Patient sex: M
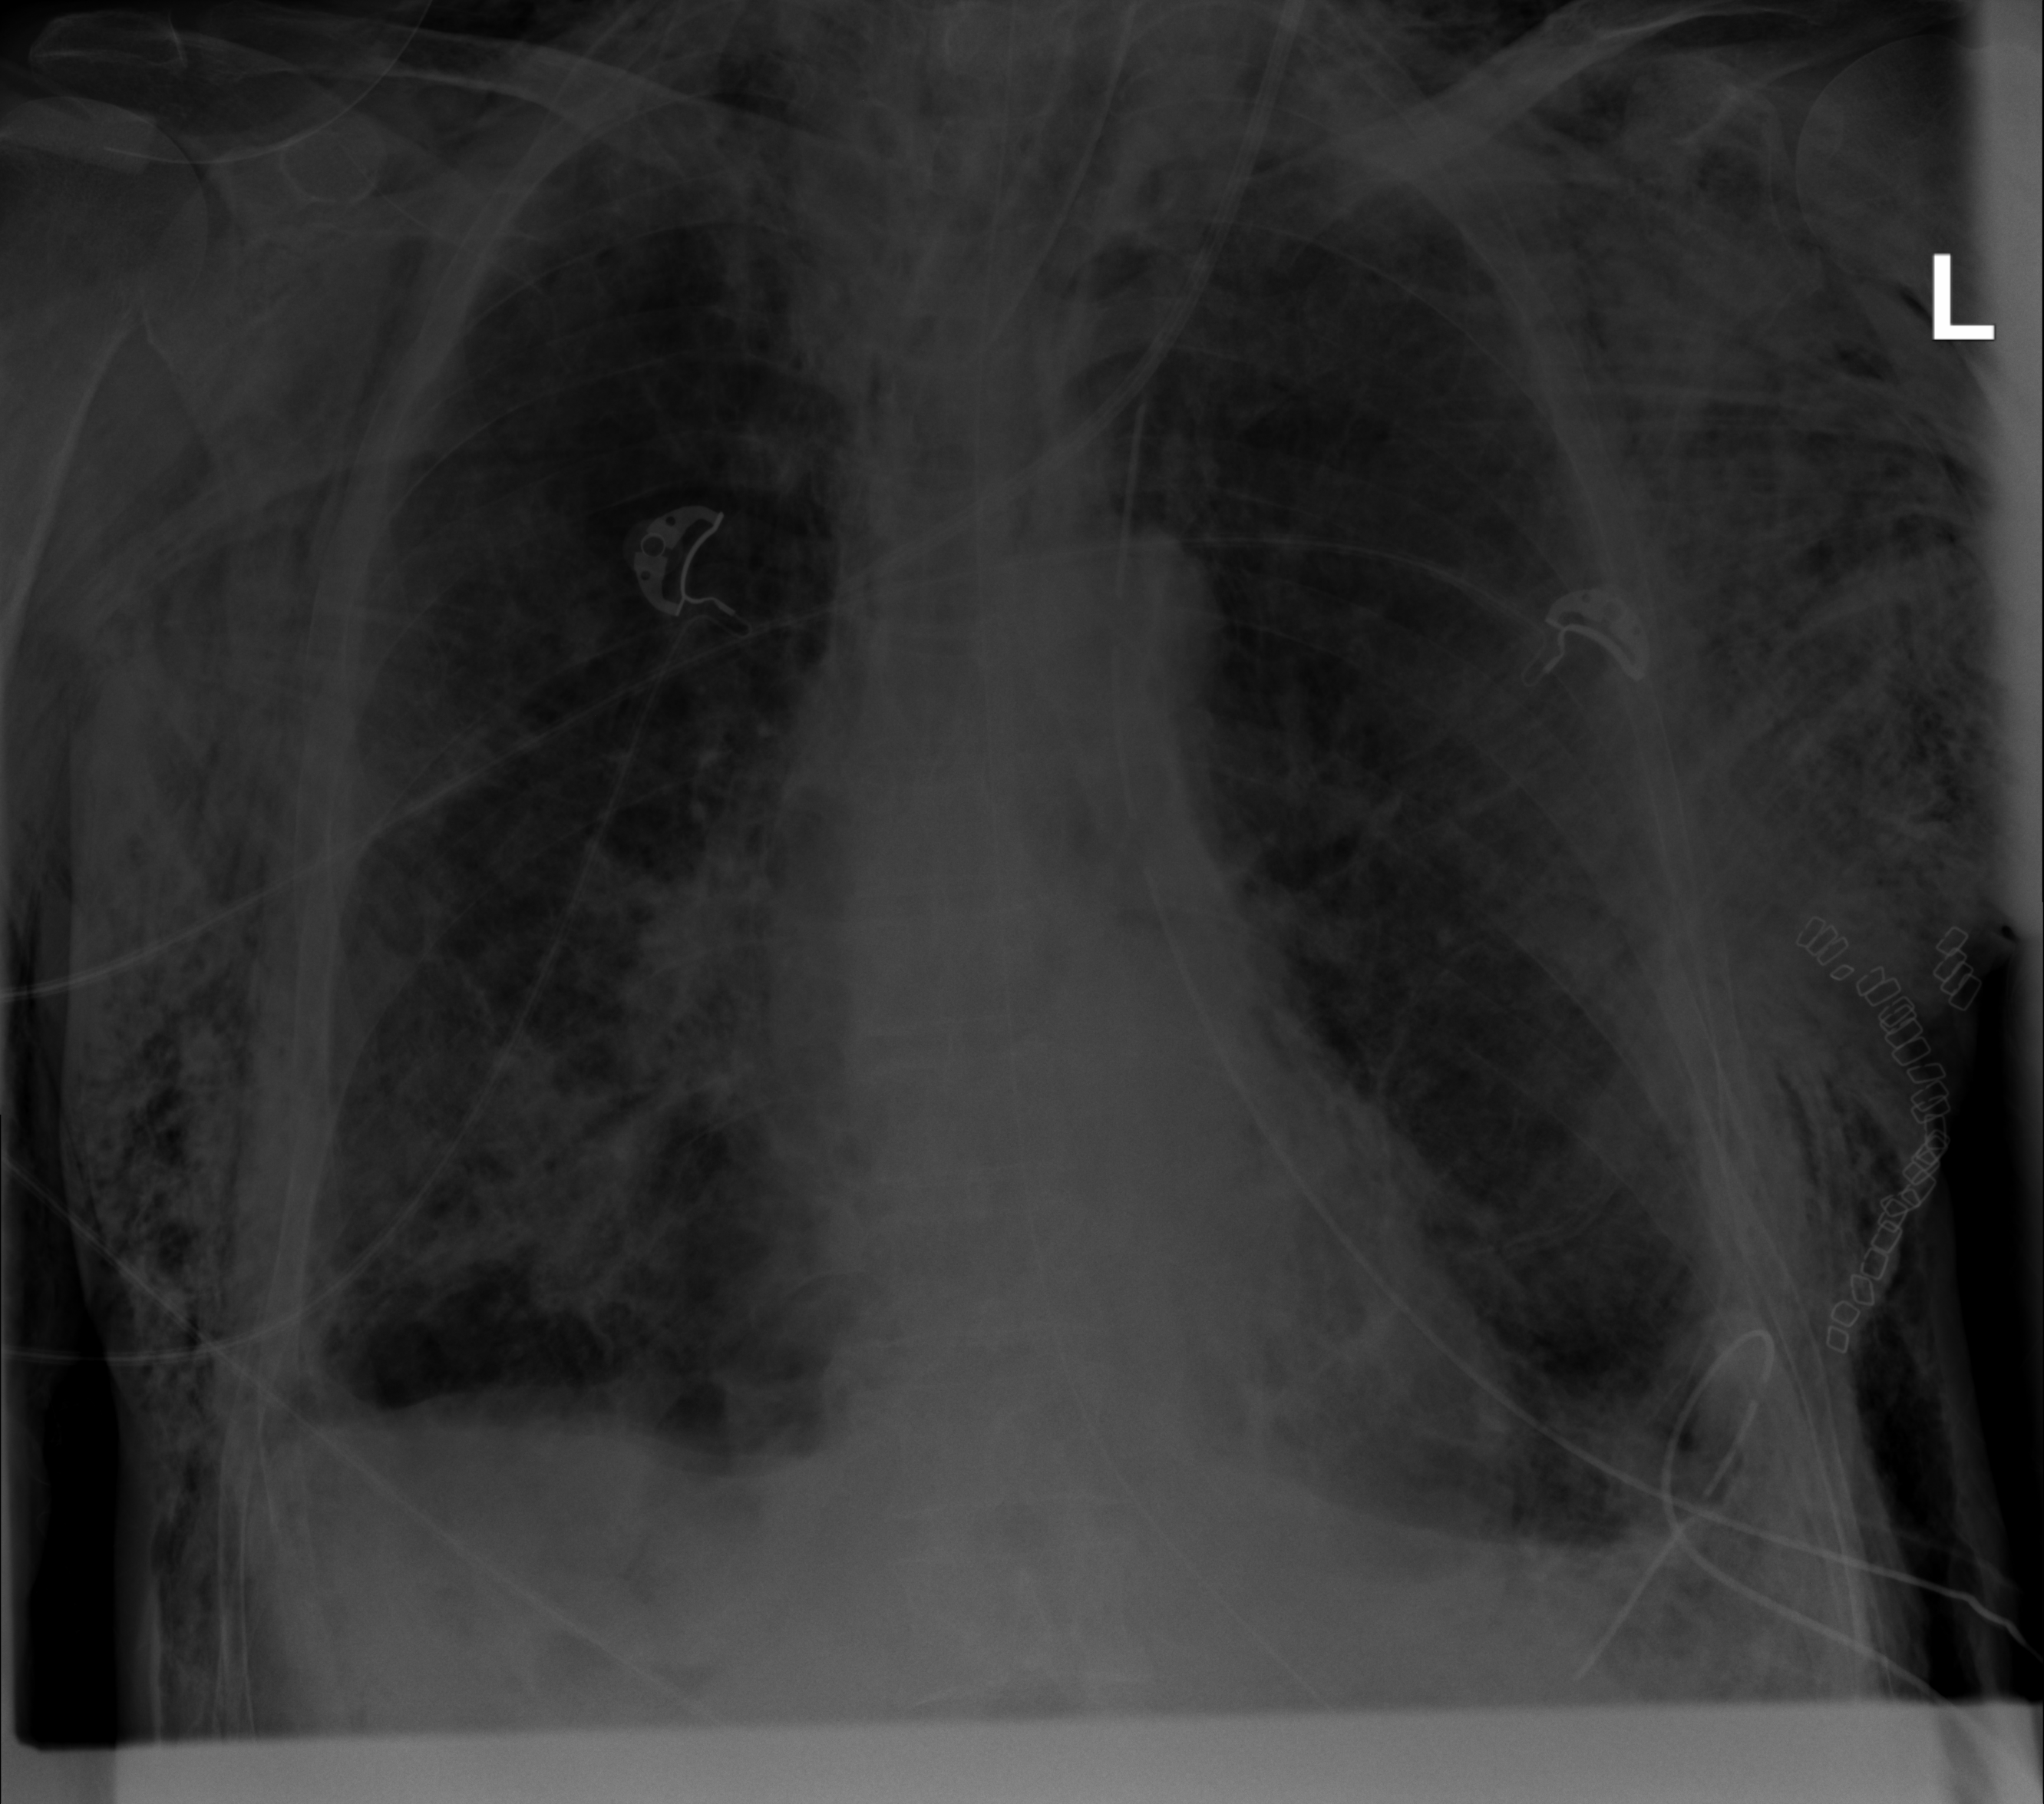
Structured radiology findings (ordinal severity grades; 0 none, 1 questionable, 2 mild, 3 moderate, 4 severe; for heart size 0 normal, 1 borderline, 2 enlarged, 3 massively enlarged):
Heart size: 1
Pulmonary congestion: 2
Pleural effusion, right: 1
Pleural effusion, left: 2
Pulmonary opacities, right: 3
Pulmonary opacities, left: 2
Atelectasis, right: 3
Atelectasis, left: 2